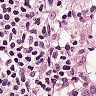
Metastatic tissue present: no